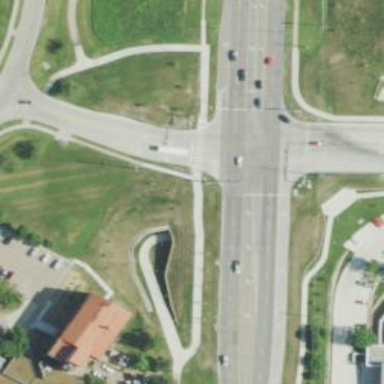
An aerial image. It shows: Crossing on cycleway.